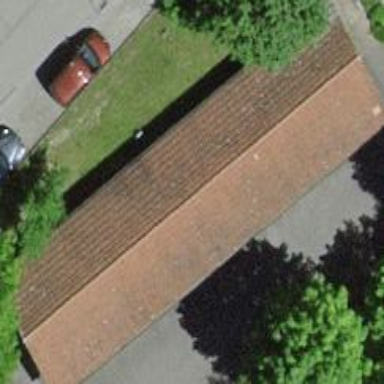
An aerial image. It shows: Garage.